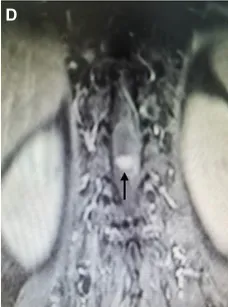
Magnetic resonance imaging. Preoperative MR T1-weighted contrast-enhanced images demonstrate homogenous enhancement of posterior nodule (arrow) and cystic wall (C-E).
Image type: radiology (mri)